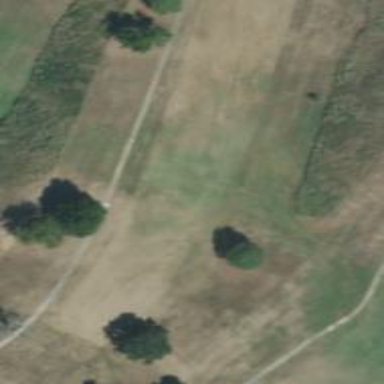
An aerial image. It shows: View of golf hole.